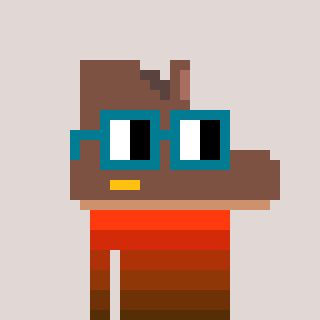
a pixel art character with square dark green glasses, a boot-shaped head and a computerblue-colored body on a warm background